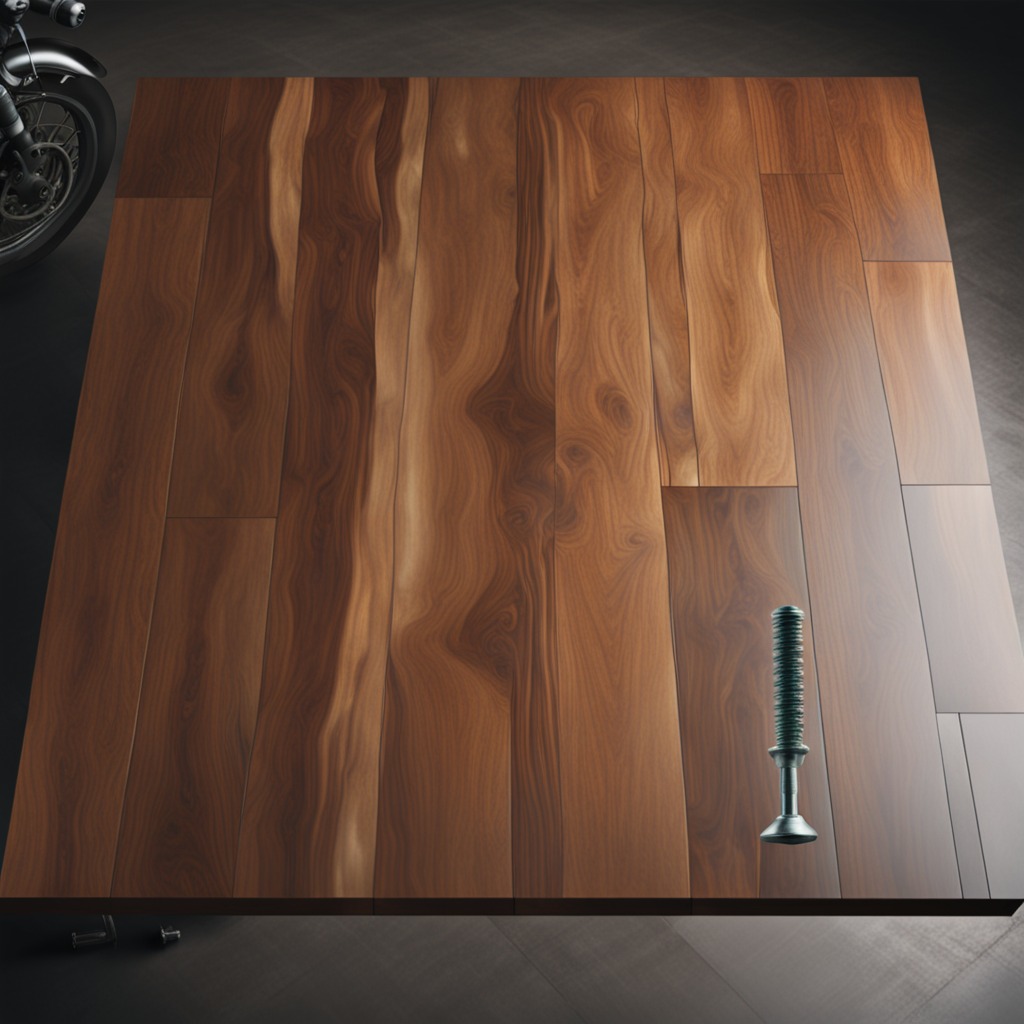
A metal screw lies on an oil-spilled wooden table in a vintage motorcycle garage.